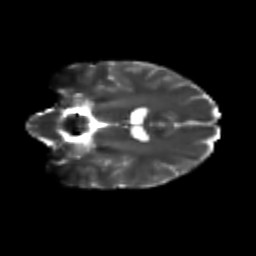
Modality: T2w
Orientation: coronal
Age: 25
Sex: female
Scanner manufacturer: siemens
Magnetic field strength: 3 T
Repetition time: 3.5 s
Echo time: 0.104 s